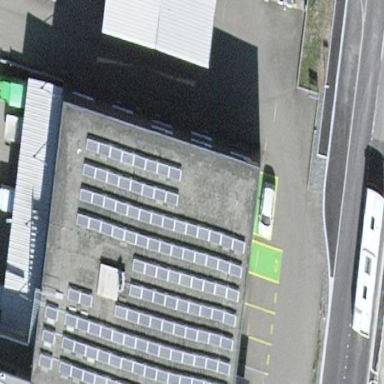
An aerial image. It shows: Solar-powered generator using photovoltaic technology. This small installation generates electricity through solar photovoltaic panels.